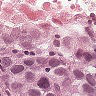
Metastatic tissue present: yes